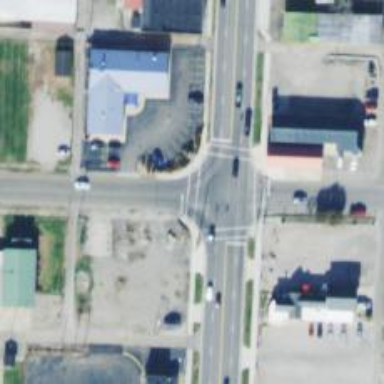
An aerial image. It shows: Marked crossing on the road.